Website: crate-barrel
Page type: account-selection
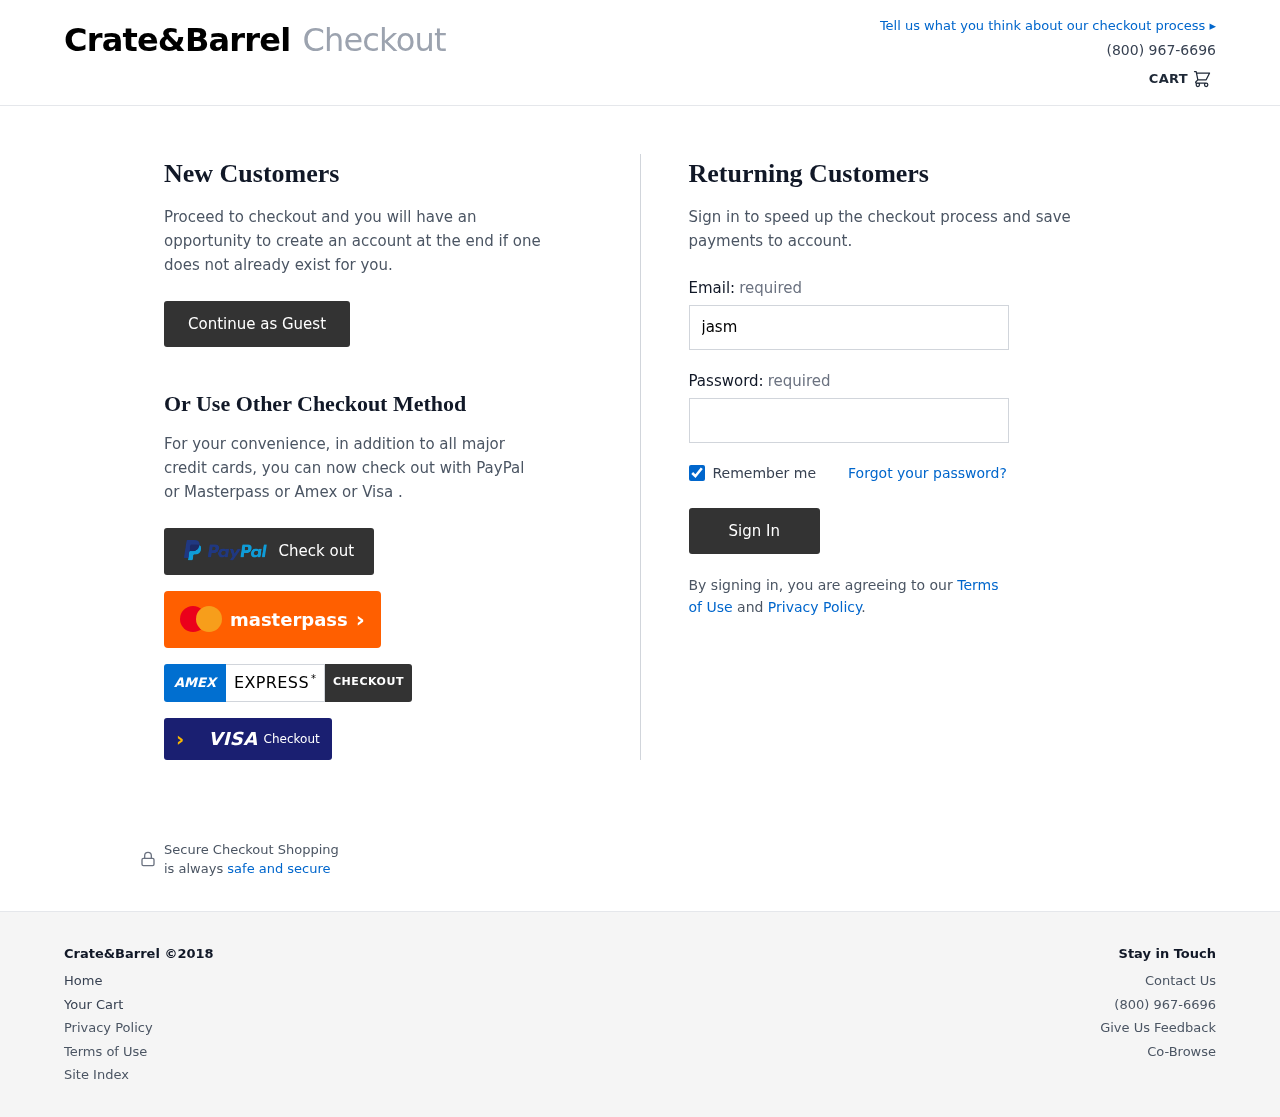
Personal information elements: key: PII_LOGIN_USERNAME
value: jasmine_weber